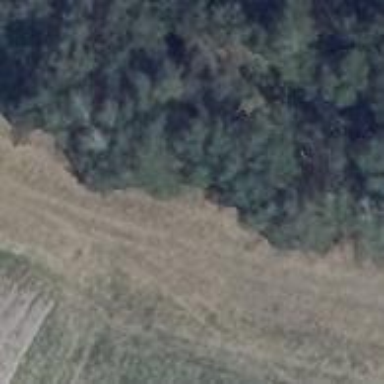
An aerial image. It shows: Abandoned spur railway.